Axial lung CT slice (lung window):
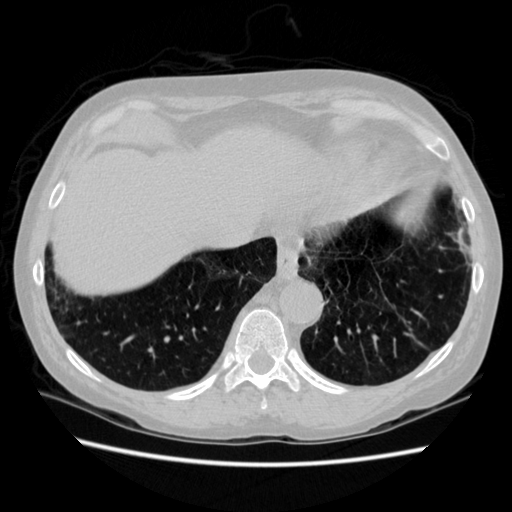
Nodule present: no